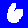
Digit: 6